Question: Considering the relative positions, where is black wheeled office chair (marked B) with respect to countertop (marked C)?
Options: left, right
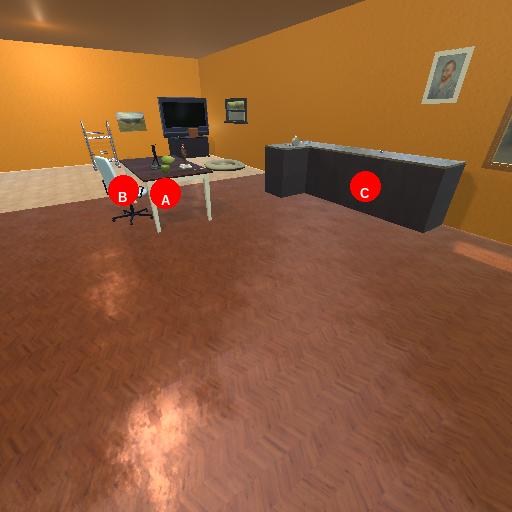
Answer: left